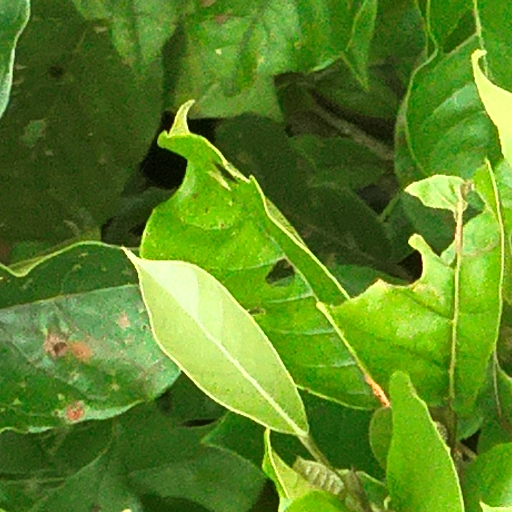
Species: Hieronyma alchorneoides
GBIF accepted scientific name: Hieronyma alchorneoides
Crown area (m\u00b2): 58.109